Question: I'm looking to get a stateless/valueless UIProgressView or other kind of progress bar in iOS:

I've tried looking up some documentation but couldn't find anything relevant to my issue.
If any of you have any recommendations i'd love to hear those :)
Thanks!
Shai.
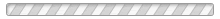
Answer: iOS's <URL> is designed specifically for that situation in which you know with certainty the percentage completed of your task. It only provides a 'fill-in' style presentation. You will not be able to use it for merely indicating an ongoing activity.
Ideas: use <URL> variants on what I will call the 'barbershop pole' progress image and use those. Or... just take that animated gif you posted and put it in your UIImageView. It will work fine. If you want to stop animating it... just do something like
'''
[myImageView setImage:stoppedImage];
'''
If you really want to get fancy, you could write some subclass to do everything you want. But who has the time? Keep it simple!
Why didn't I just suggest that you use the animated gif you posted above in your image view? It will work. And be rather easy.